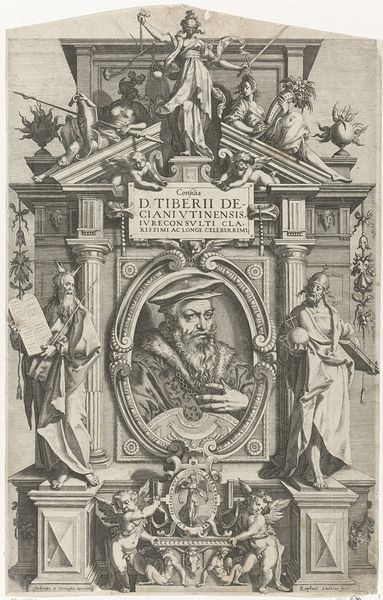
Titel: Portret van Tiberius Deciano
Künstler: Raphaël (I) Sadeler
Standort: Amsterdam
Institution: Rijksmuseum
Schlagwörter: gemälde, hand, mann, dreieck, menschen, frau, hut, männer, schwarz, säulen, weiss, alt, bart, kappe, architektur, stein, bildnis, portrait, porträt, figur, blatt, pflanzen, oval, engel, putte, putto, skulptur, statue, kopfbedeckung, schrift, papier, enge, stab, giebel, grafik, graphik, figuren, könig, soldaten, tafel, kartusche, inschrift, waage, moses, buch, kreuz, druck, druckgraphik, schwarzweiss, druckgrafik, stich, schwert, text, kugel, altar, skulpturen, statuen, jesus, teufel, krieger, fresko, putten, kupferstich, minerva, rosetten, römisch, monument, gibel, aufbau, latein, tafeln, frontispiz, reichsapfel, fortuna, fiti, giebekl, mnument